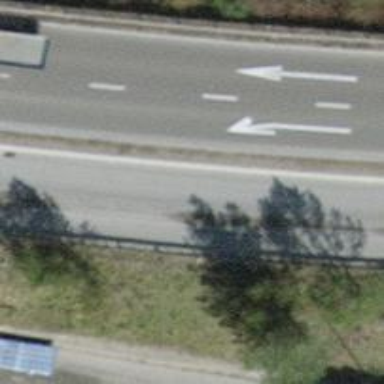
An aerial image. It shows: Secondary road with asphalt surface and embankment.